Field crop: tomato
Growth stage: 1
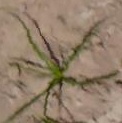
Species: cyperus